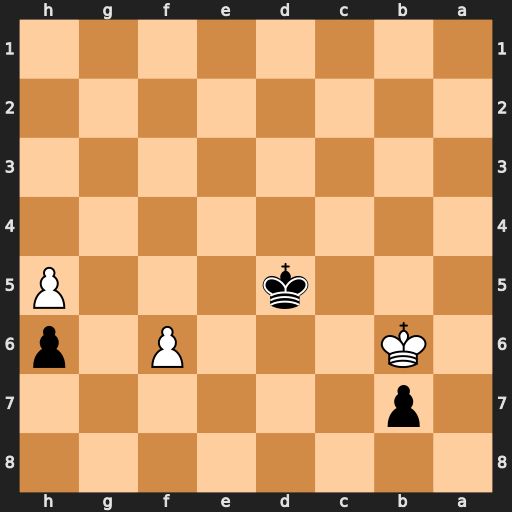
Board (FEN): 8/1p6/1K3P1p/3k3P/8/8/8/8
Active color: b
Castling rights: -
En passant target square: -
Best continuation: Ke6 f7 Kxf7 Kxb7 Kf6 Kb6 Kg5 Kb5 Kxh5